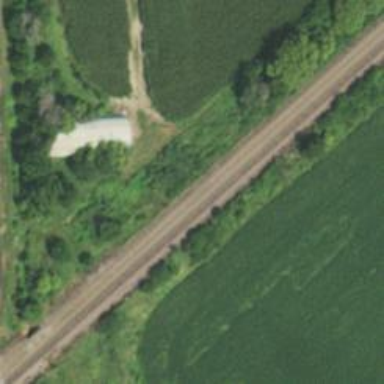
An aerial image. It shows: Railway track.